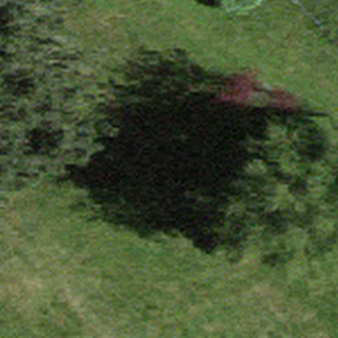
Label: other